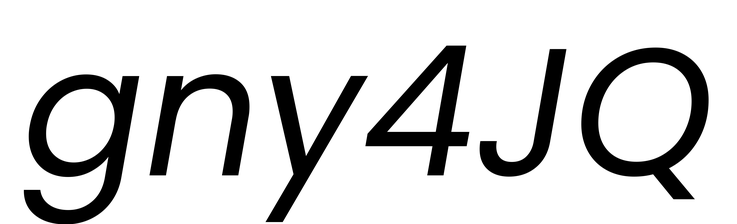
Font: Poppins-Italic